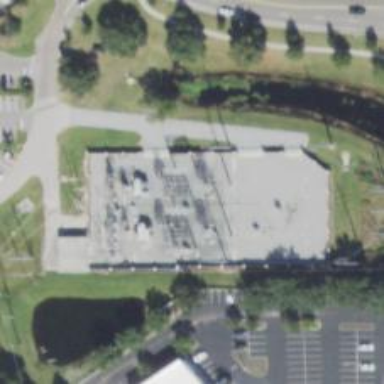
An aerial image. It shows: Distribution level power substation enclosed by fence.